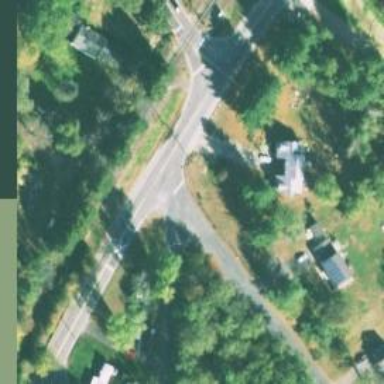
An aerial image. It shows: Stop road.